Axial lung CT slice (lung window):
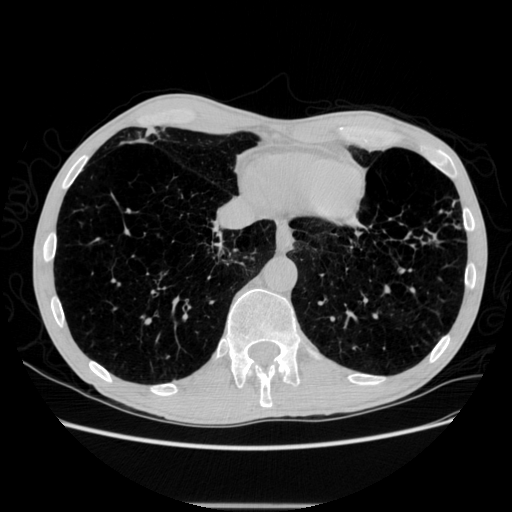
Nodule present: no